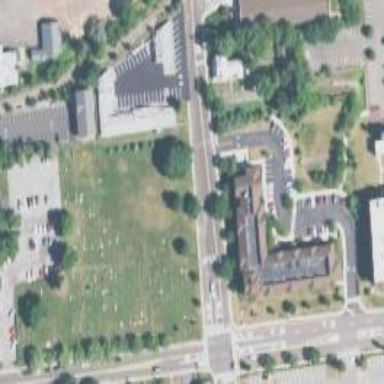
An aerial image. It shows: Cemetery.